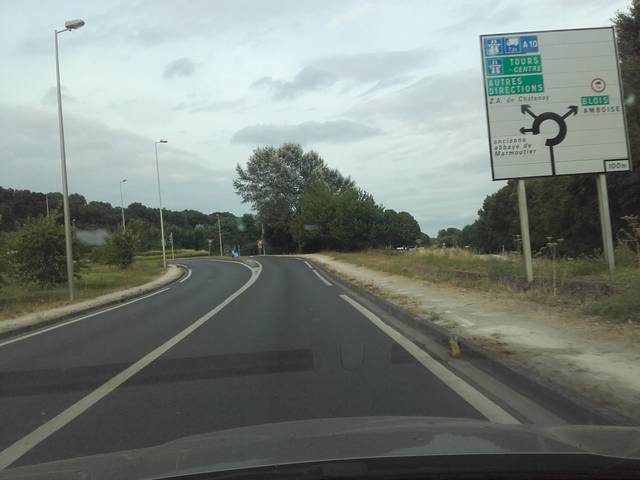
Region: France
Coordinates: 47.403, 0.7228